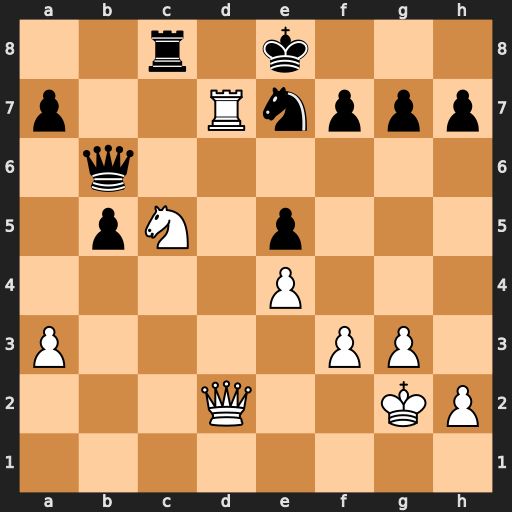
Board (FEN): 2r1k3/p2Rnppp/1q6/1pN1p3/4P3/P4PP1/3Q2KP/8
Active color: w
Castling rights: -
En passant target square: -
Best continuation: Rxe7+ Kxe7 Qd7+ Kf8 Qxc8+